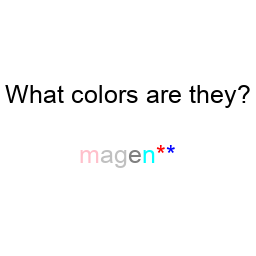
Color: pink, silver, silver, gray, cyan, red, blue
Color name shown: magenta
Background color: white
Question text color: black